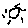
Label: sun